Question: Count the number of objects in the diagram.
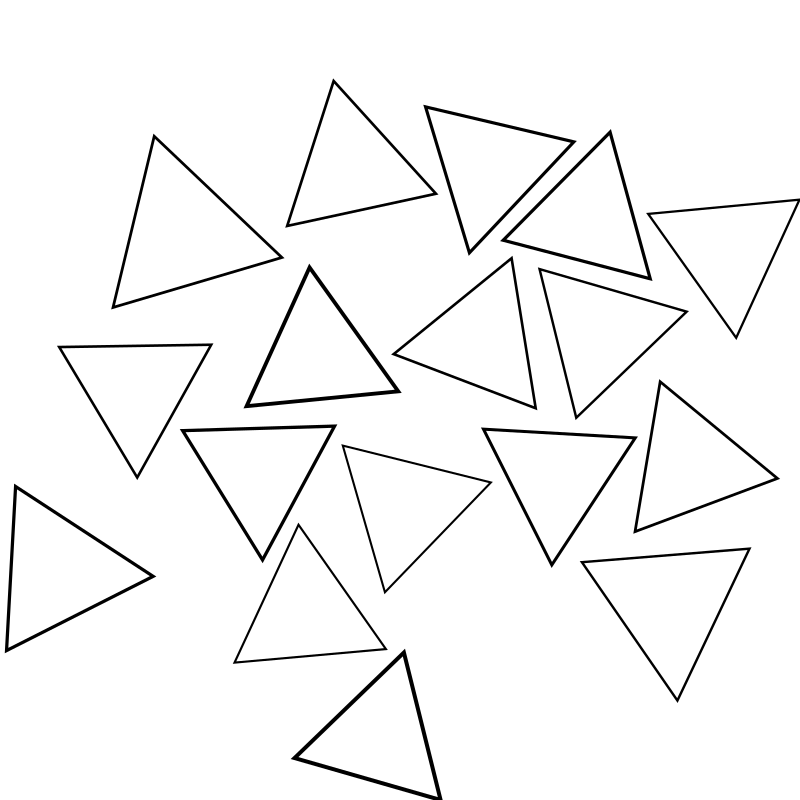
Answer: 17